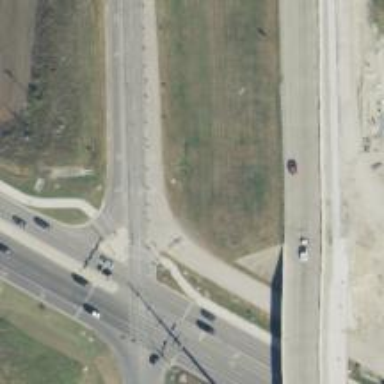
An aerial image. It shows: Secondary road with asphalt surface and frontage road.